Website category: sports
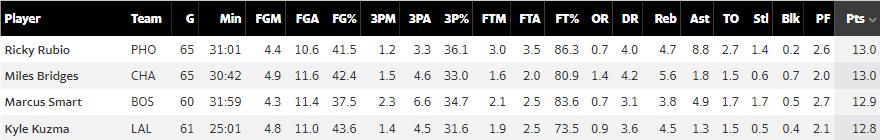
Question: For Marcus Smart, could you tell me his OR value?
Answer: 0.7

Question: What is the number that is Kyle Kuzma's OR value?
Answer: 0.9

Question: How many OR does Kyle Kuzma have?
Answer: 0.9

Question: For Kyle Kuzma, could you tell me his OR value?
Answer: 0.9

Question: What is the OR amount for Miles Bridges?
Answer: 1.4

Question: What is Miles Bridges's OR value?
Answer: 1.4

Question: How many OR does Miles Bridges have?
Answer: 1.4

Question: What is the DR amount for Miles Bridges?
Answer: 4.2

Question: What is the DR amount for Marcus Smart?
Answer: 3.1

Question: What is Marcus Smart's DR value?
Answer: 3.1

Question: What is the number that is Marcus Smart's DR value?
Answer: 3.1

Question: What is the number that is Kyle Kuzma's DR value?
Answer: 3.6

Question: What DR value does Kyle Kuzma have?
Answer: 3.6

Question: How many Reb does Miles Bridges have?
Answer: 5.6

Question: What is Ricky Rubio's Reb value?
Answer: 4.7

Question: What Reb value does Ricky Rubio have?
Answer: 4.7

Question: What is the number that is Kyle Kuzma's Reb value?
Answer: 4.5

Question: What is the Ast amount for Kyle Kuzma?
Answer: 1.3

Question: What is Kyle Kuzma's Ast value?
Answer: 1.3

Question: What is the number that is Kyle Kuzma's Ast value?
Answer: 1.3

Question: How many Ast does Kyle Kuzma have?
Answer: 1.3

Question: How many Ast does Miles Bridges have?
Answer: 1.8

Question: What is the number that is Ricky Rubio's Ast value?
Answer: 8.8

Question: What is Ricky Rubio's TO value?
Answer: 2.7

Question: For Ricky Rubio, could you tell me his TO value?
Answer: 2.7

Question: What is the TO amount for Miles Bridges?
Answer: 1.5

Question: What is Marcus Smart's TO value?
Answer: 1.7

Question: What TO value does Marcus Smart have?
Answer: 1.7

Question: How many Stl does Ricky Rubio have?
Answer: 1.4

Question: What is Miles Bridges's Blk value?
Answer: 0.7

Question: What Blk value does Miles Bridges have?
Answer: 0.7

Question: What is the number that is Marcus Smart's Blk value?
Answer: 0.5

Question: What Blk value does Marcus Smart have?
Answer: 0.5

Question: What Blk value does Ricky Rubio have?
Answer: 0.2

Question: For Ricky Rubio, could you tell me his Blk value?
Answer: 0.2

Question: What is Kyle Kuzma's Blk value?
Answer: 0.4

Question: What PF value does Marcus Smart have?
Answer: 2.7

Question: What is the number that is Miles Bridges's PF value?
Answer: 2.0

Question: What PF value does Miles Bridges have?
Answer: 2.0

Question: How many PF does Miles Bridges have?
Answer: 2.0

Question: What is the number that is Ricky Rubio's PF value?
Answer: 2.6

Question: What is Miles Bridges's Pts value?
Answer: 13.0

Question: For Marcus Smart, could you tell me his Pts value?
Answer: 12.9